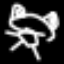
Label: frog